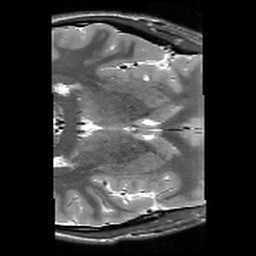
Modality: T2w
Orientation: axial
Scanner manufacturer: siemens
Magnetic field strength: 3 T
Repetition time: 10.64 s
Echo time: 0.05 s